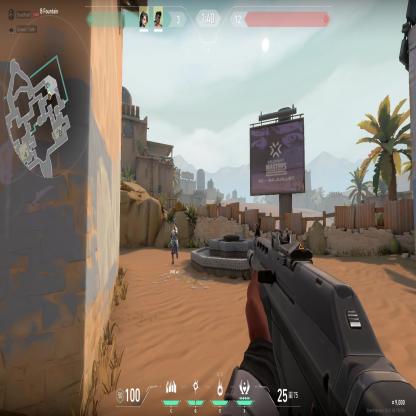
Label: teammate